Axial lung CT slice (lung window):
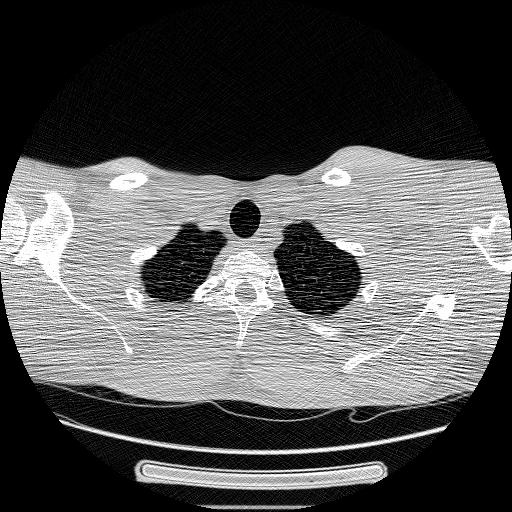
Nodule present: no